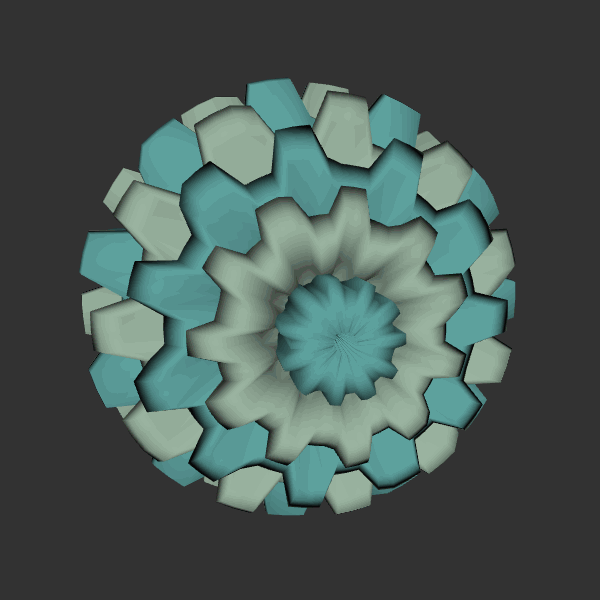
Background: dark